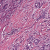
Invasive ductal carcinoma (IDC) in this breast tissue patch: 1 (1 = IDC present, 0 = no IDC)